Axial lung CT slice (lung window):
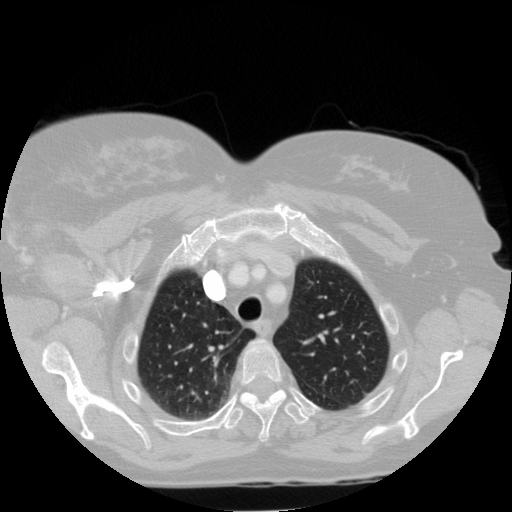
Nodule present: no